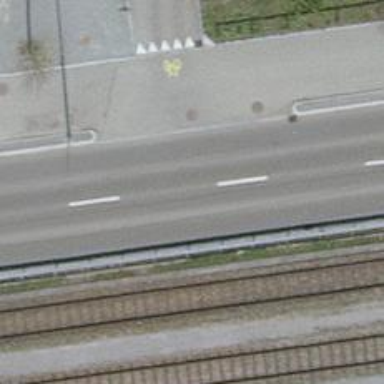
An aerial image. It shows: Primary road with asphalt surface and designated cycle lane.